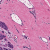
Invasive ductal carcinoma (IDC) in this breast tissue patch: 1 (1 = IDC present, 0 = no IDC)